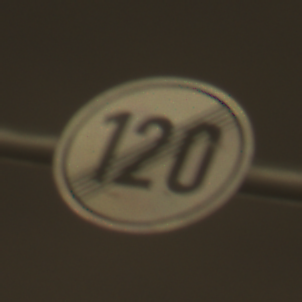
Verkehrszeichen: EndeGeschwindigkeit120
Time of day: Night
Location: Outdoor (Urban)
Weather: Overcast
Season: NotSpecified
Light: Artificial